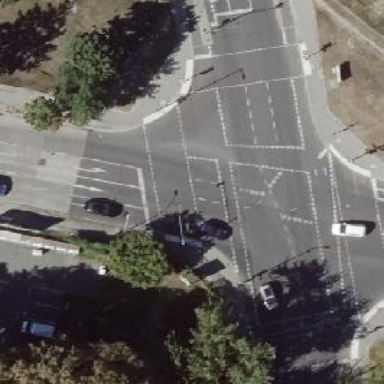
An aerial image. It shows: Road crossing with traffic signals.